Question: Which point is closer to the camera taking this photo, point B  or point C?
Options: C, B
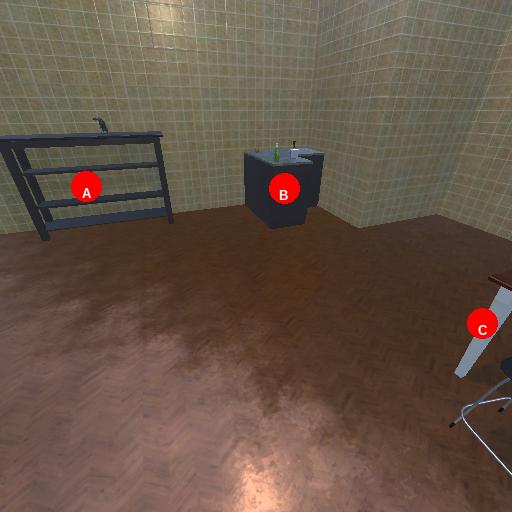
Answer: C